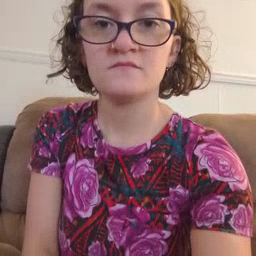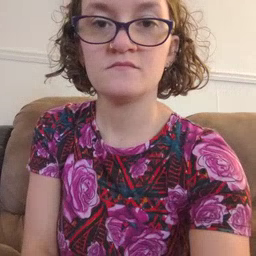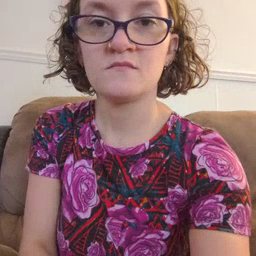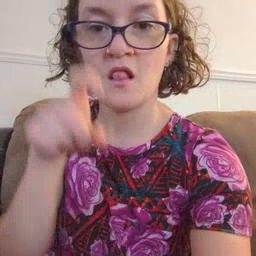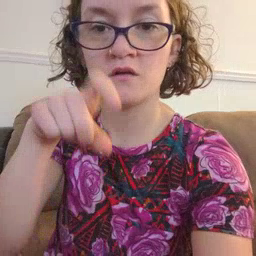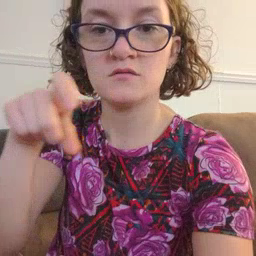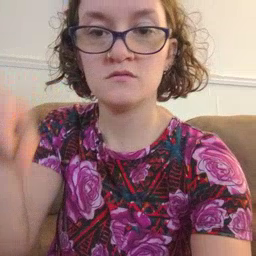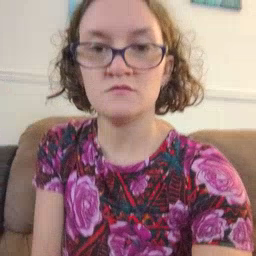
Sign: closet